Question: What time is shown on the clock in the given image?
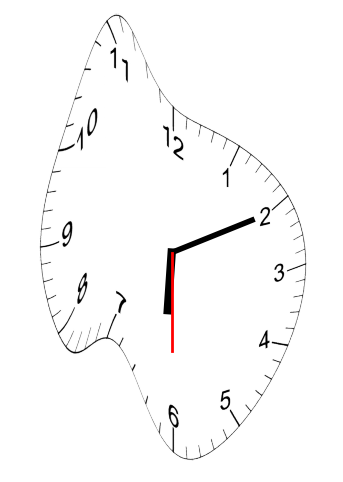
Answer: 06:10:30